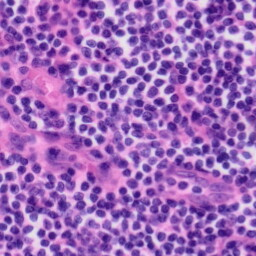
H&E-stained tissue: Tonsil